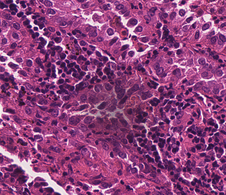
Tumor epithelial tissue: yes
Tumor-associated stroma tissue: yes
Normal tissue: no